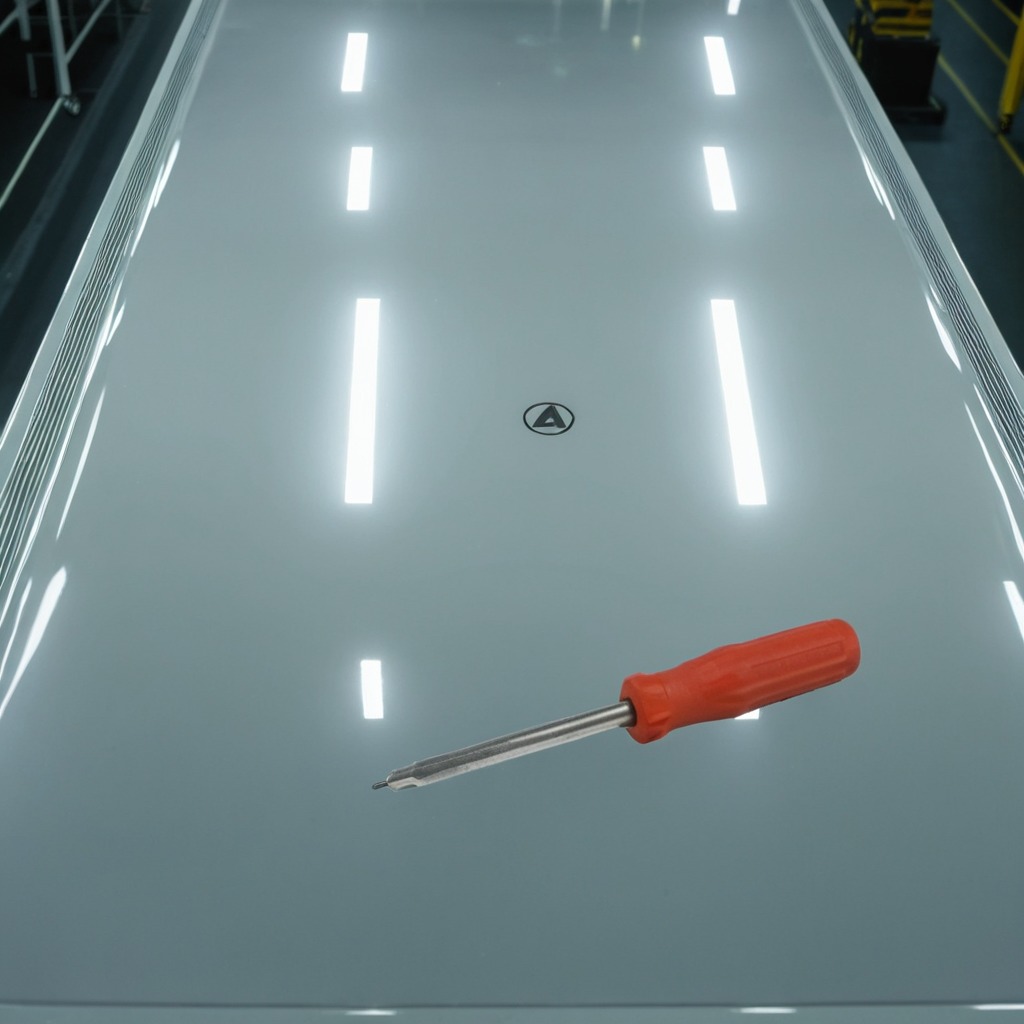
A screwdriver lies on the high-gloss table in the ship maintenance bay.